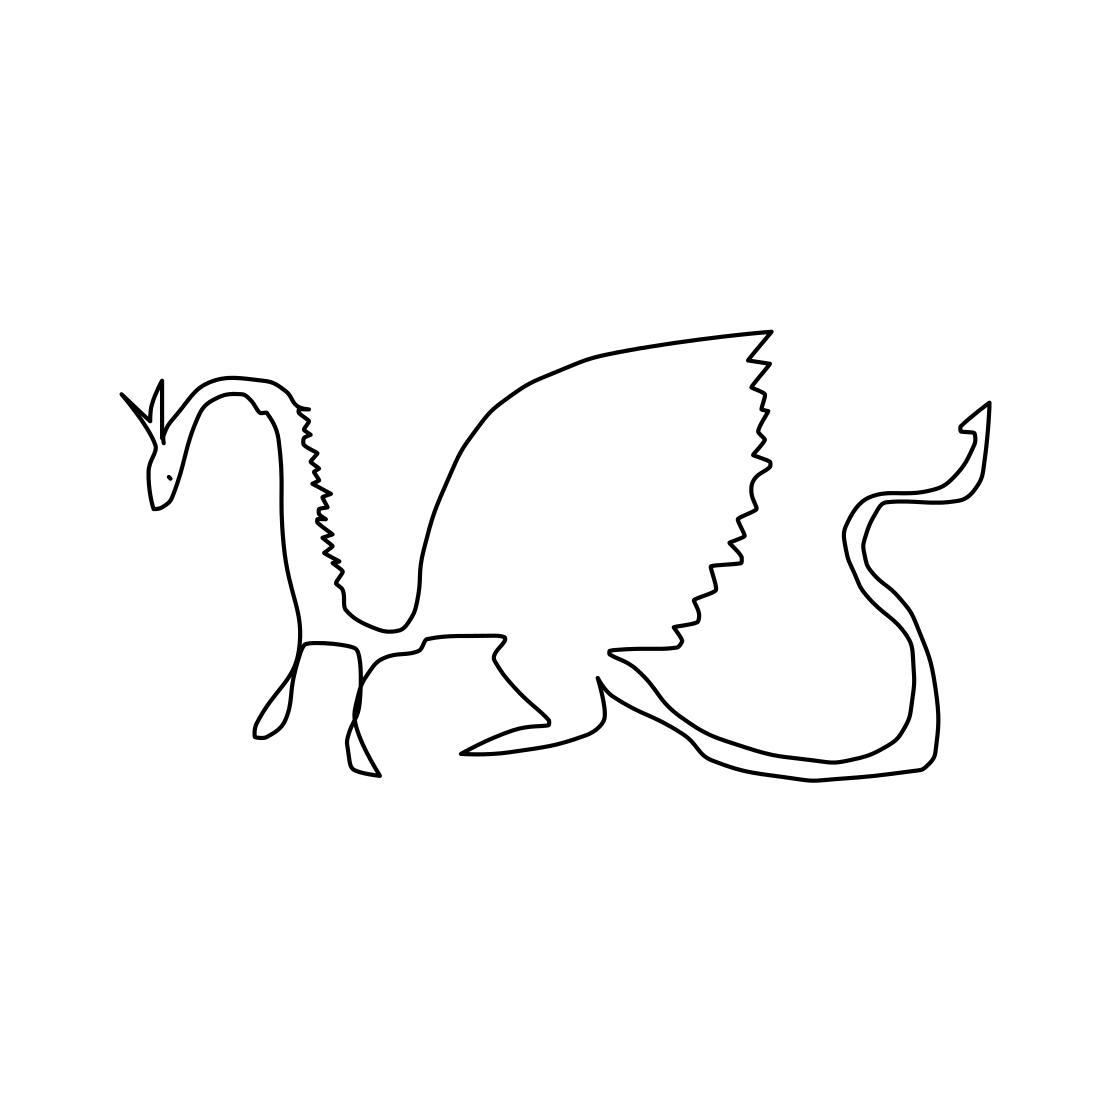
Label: dragon